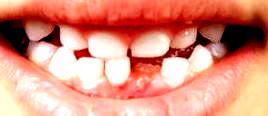
Condition: hypodontia